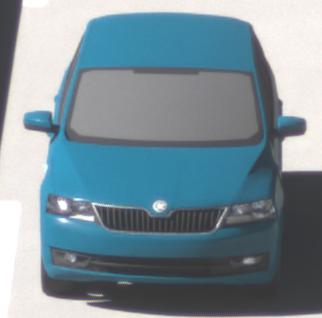
Make: Skoda
Model: Rapid Spaceback 1.2 TSI
Detailed model: Rapid Spaceback
Model produced from: 2013/10
Model produced until: 2015/04
Doors: 5
Color: blue
Road condition: dry road
Daytime: morning or afternoon
Contrast: high contrast